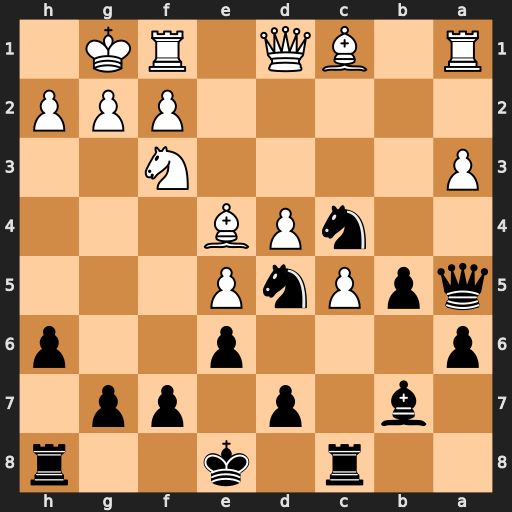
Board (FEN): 2r1k2r/1b1p1pp1/p3p2p/qpPnP3/2nPB3/P4N2/5PPP/R1BQ1RK1
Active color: b
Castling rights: k
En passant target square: -
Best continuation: Nc3 Bxb7 Nxd1